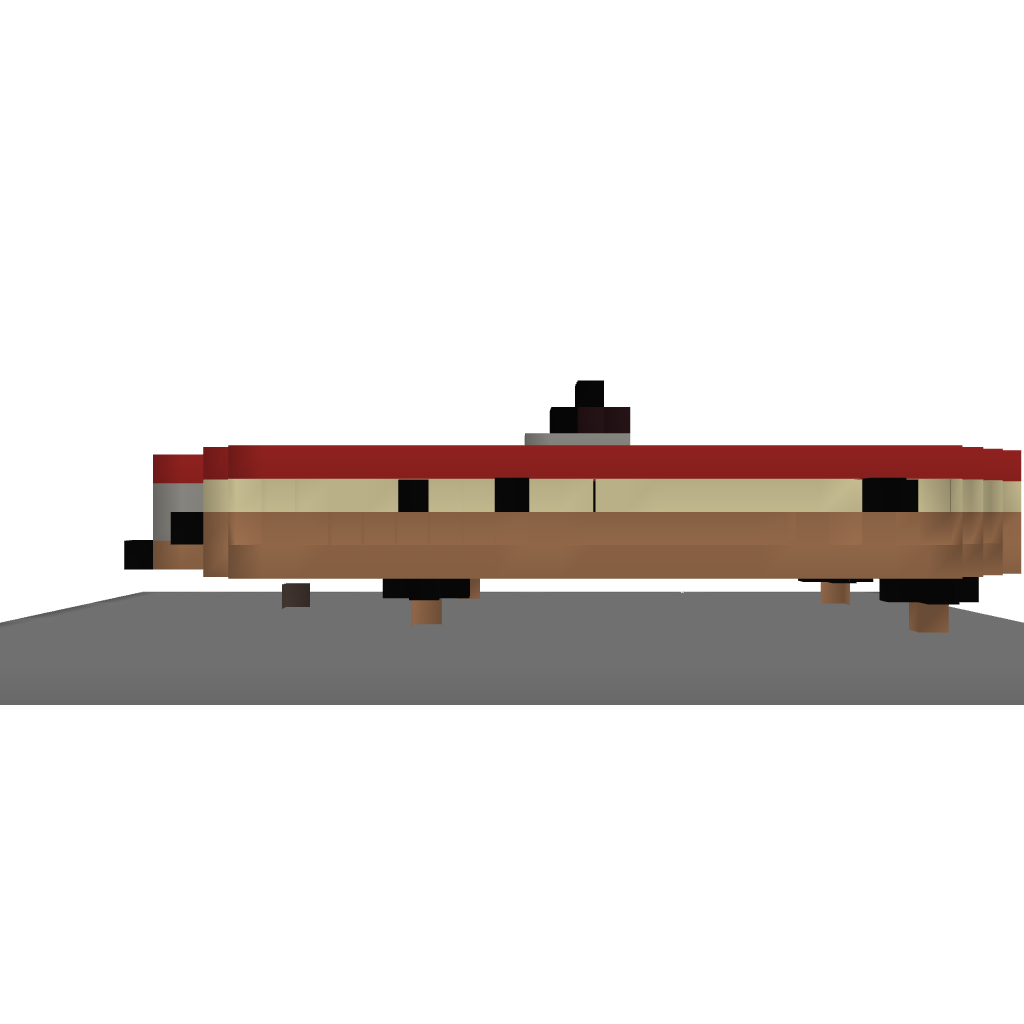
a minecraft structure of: The Ebon Hawke